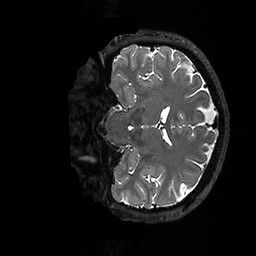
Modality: T2w
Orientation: coronal
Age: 35
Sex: male
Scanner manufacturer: ge
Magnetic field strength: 3 T
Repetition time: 3.202 s
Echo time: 0.06636 s